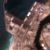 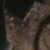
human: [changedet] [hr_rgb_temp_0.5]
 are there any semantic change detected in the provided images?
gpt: No change was made.